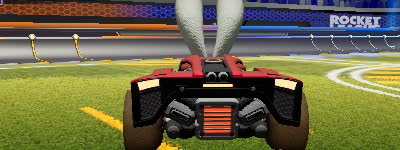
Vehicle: breakout